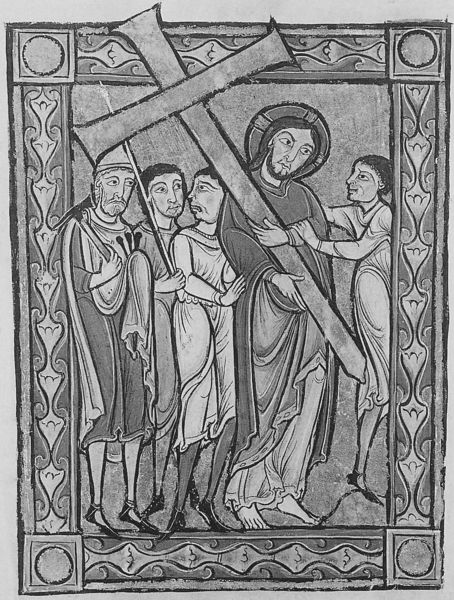
Titel: Szenen aus dem Leben Christi
Institution: New York, Pierpont Morgan Library
Schlagwörter: mann, schatten, umhang, menschen, männer, schwarz, weiss, malerei, ornament, rahmen, kirche, gewand, gotik, kreis, engel, rahmung, stab, figuren, angst, lanze, nagel, nägel, buch, kreuz, barfuß, druck, seite, soldat, waffe, koloriert, helm, buchseite, ornamental, sandale, heiligenschein, nimbus, christus, jesus, kreuzigung, hammer, mittelalter, romanik, bedeutungsperspektive, zierde, jünger, hammel, schlagen, christentum, drängen, helfen, heiligenbild, kreuznimbus, ottonisch, heiligendarstellung, buchmalerei, passion, leidenswerkzeuge, kreuzweg, kreuztragung, simon, karolingisch, ottonik, nasse falten